Question: Hey guys I need help with CSS. I don't know how to make my html template fit in browser window. Look at picture
Thats how not resized looks like:
<URL>
An thats how resized looks like

Here is the CSS
'''
@charset "utf-8";
/* CSS Document */
body {
width:auto;
font: Trebuchet MS;
background: #E6E6E6;
}
h1{
font: Trebuchet MS;
}
#visainfo1 {
float: left;
width: 60%;
padding-left: 50px;
}
#visainfo2 {
float: right;
width: 30%;
padding-right: 50px;
}
#info1 {
margin-bottom: 15px;
padding: 8px;
background-color: white;
}
#info2 {
margin-bottom: 15px;
padding: 8px;
background-color: white;
float: left;
width: 45%;
}
#info3 {
margin-bottom: 15px;
padding: 8px;
background-color: white;
float: right;
width: 45%;
}
#info4 {
margin-bottom: 15px;
padding: 8px;
background-color: white;
}
#info5 {
margin-bottom: 15px;
padding: 8px;
background-color: white;
}
footer{
clear: both;
margin-bottom: 0;
}
'''
HTML
'''
<!DOCTYPE html>
<html lang="lt">
<title>Darbelis</title>
<meta charset="utf-8">
<link rel="stylesheet" href="style.css">
<body>
<div id="visavisa">
<header id="banner">
<h1>The Site</h1>
</header>
<nav id="menu_virsut">
<ul>
<li><a href >menu link</a></li>
<li><a href >menu link</a></li>
<li><a href >menu link</a></li>
</ul>
</nav>
<section id="visainfo1">
<section id="info1">
<h2>Aenean ac diam nec neque fringilla</h2>
<p>Integer eget mauris et urna pulvinar consectetur hendrerit eget mauris. Praesent a interdum justo. Aenean ac diam nec neque fringilla cursus. Donec iaculis tortor in nunc vehicula dfdftrum. Integer malesuada mollis ligula at varius</p>
<p>Integer eget mauris et urna pulvinar consectetur hendrerit eget mauris. Praesent a interdum justo. Aenean ac diam nec neque fringilla cursus. Donec iaculis tortor in nunc vehicula rutrum. Integer malesuada mollis ligula at variu</p>
</section>
<section id="info2">
<p>Integer eget mauris et urna pulvinar consectetur hendrerit eget mauris. Praesent a interdum justo. Aenean ac diam nec nequeringilla cursus. Donec iaculis tortor in nunc vehicula rutrum. Integer malesuada mollis ligula at varius. Dorce pila meracone.</p>
</section>
<section id="info3">
<p>Integer eget mauris et urna pulvinar consectetur hendrerit eget mauris. Praesent a interdum justo. Aenean ac diam nec nequeringilla cursus. Donec iaculis tortor in nunc vehicula rutrum. Integer malesuada mollis ligula at varius. Dorce pila meracone.</p>
</section>
</section>
<section id="visainfo2">
<section id="info4">
<h2>New site!</h2>
<p>Welcome to our new website. Please have a look around, any feedback is much appreciated.</p>
</section><!---Uzdaro side bar item---->
<section id="info5">
<form action="MAILTO:.com" method="post" enctype="text/plain">
First name:<br>
<input type="text" name="name" value=""><br>
Last name:<br>
<input type="text" name="mail" value=""><br>
Messege:<br>
<input name="comment" type="text" value="" size="30"><br><br>
<input type="submit" value="Send">
</form>
</section>
</section>
<footer>
<nav id="menu_foot">
<ul>
<li>menu link</li>
<li>menu link</li>
<li>menu link</li>
<li>menu link</li>
<li>menu link</li>
<li>menu link</li>
</ul>
</nav>
<p id="footer_text">Nullam mattis luctus dolor, sed gravida tellus volutpat vel. Maecenas mollis augue sed tortor molestie ornare. Proin dapibus dictum eros ut adipiscing. Nullam ultrices dolor ut tristique sollicitudin. Integer scelerisque urna est, sit amet aliquet sapien accumsan quis. Nullam luctus semper vulputate. Nulla egestas urna nec tellus ultrices elementum. Proin dapibus dictum eros ut adipiscing. Nullam ultrices dolor ut tristique sollicitudin. Integer scelerisque</p>
</footer>
</div>
</body>
</html>
'''
How can i fix it?
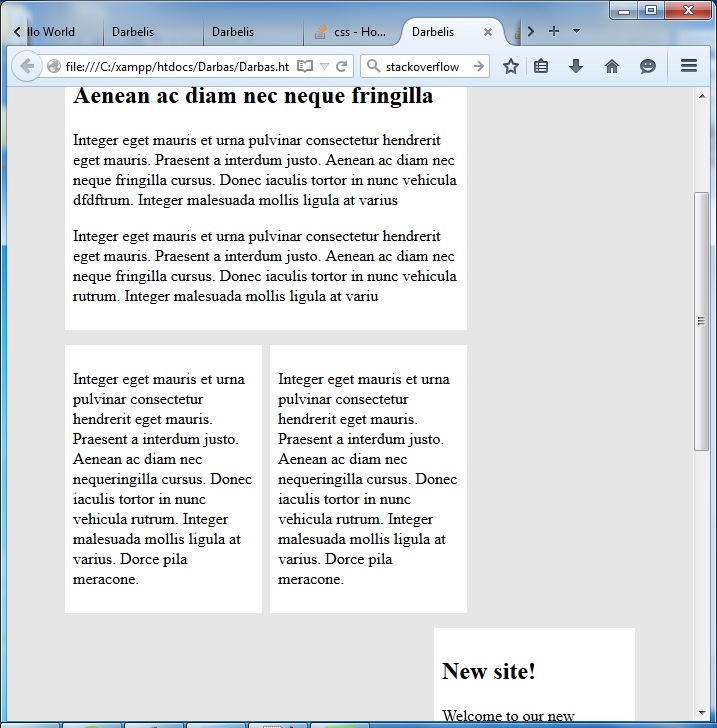
Answer: This is occurring because your paddings are in pixels, but your widths are in percentages, like @RomainBraun mentioned in the comments.
To fix this, you can change your paddings to percentages. I've done this in a codepen: <URL> and you can see that it 'squishes' without dropping down to another line.
Example:
'''
#visainfo1 {
float: left;
width: 60%;
padding-left: 2%; //Percentage of the parent container's width!
}
'''
Adjust the percentages to where the total width of your divs and their horizontal padding are less than 100%, and you should be good.